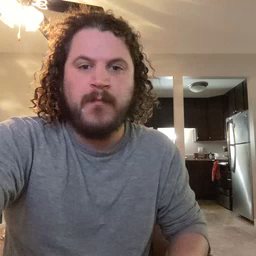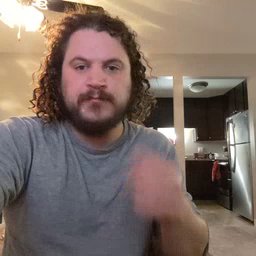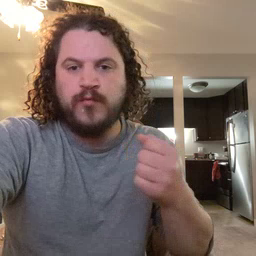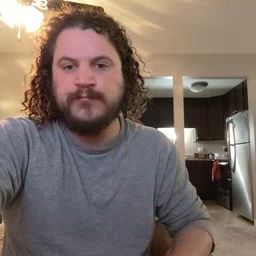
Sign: car